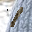
Label: 1